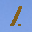
Label: 1